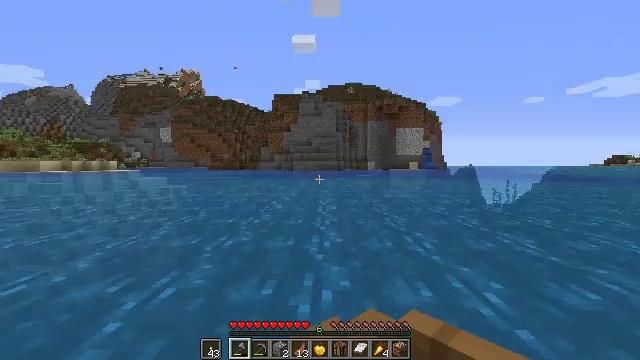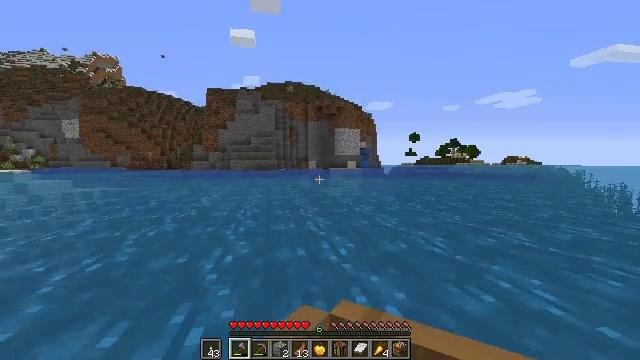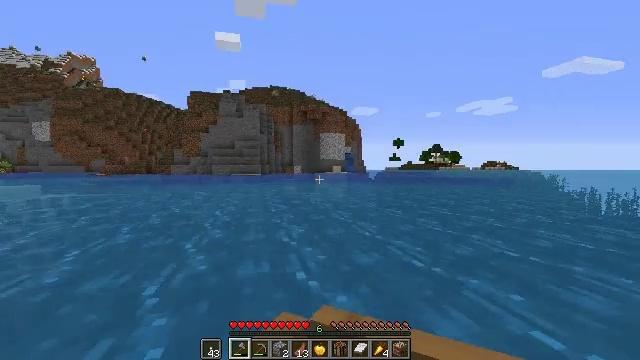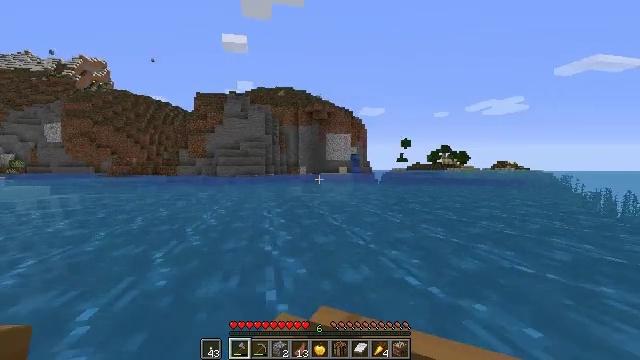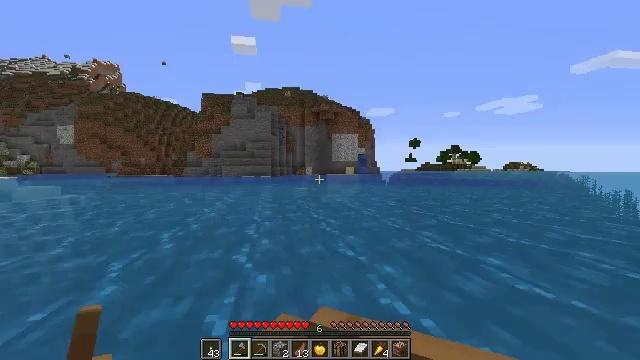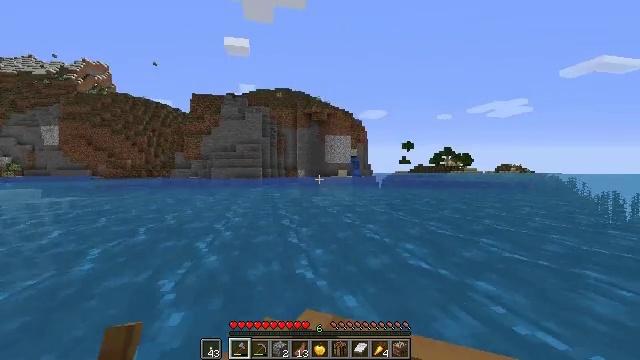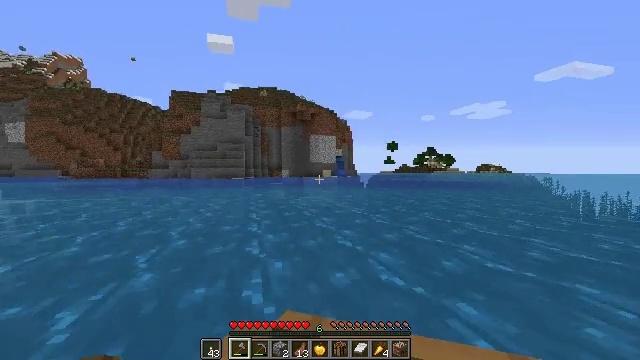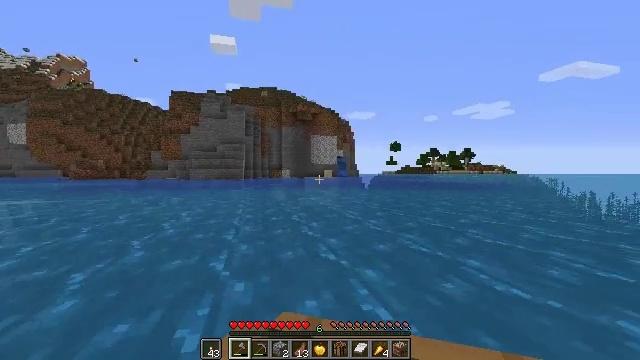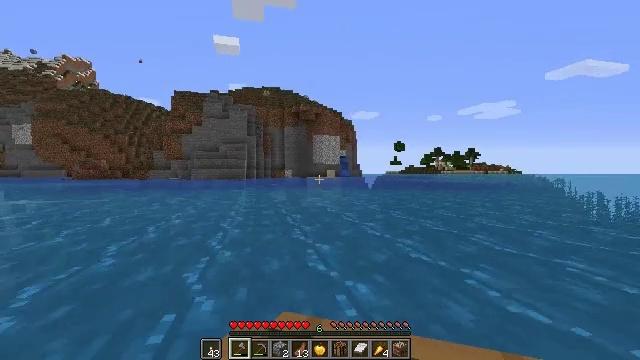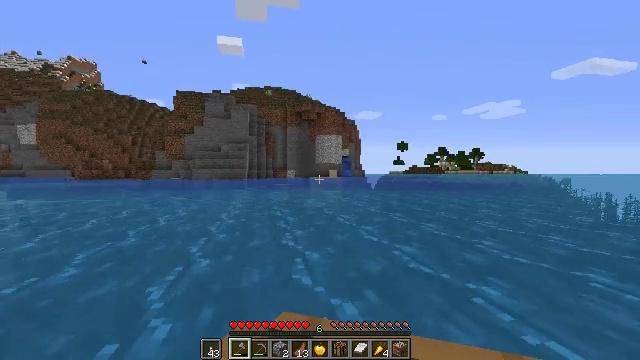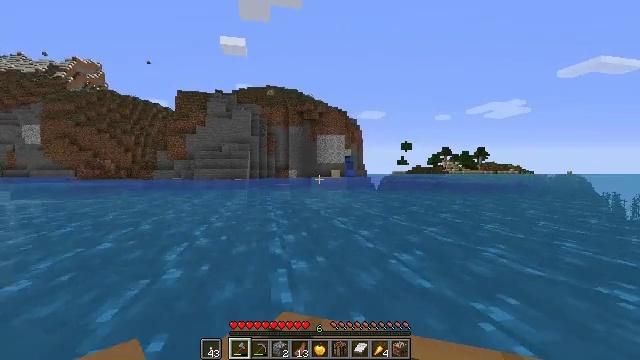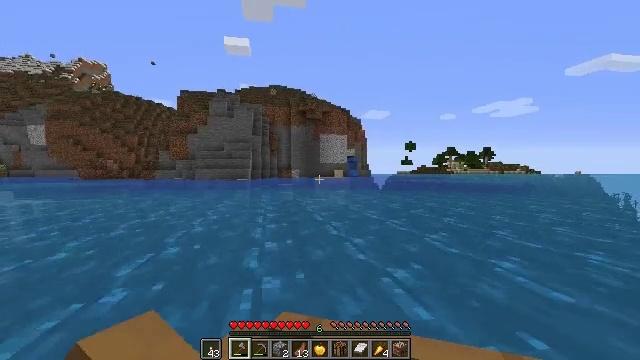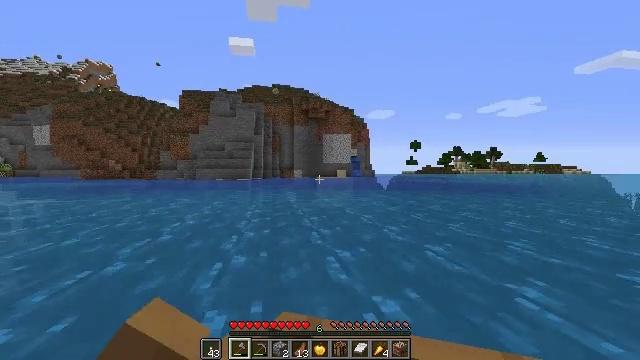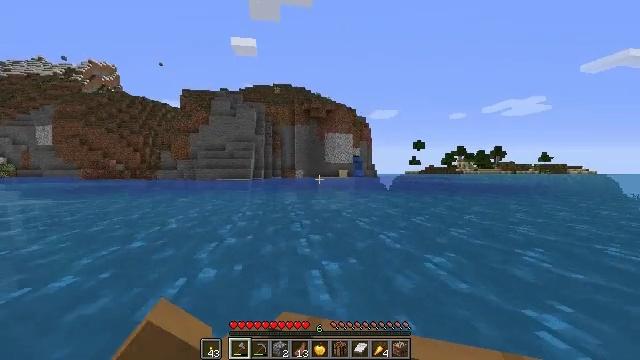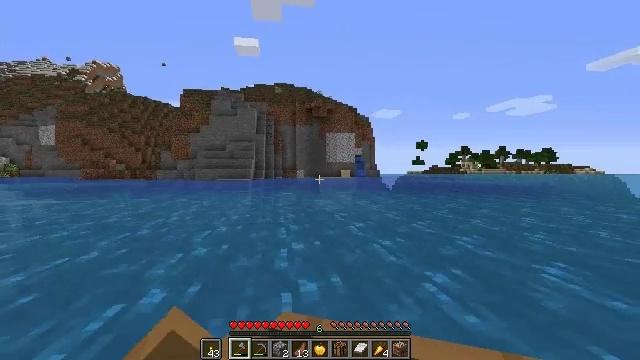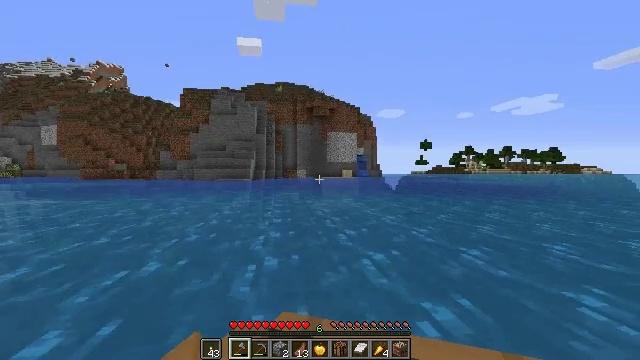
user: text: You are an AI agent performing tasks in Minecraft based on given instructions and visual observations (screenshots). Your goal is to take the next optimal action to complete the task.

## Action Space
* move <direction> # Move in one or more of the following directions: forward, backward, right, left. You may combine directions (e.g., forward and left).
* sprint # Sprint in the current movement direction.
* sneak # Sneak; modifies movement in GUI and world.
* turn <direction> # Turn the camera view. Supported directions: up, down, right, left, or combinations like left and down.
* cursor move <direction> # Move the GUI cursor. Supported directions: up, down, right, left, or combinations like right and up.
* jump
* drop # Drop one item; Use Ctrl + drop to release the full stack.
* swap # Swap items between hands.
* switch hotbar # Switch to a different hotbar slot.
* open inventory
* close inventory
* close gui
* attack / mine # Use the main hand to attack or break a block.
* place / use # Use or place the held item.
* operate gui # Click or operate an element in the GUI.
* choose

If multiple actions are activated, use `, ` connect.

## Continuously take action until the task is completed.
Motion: motion action
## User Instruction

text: Break the dandelion to obtain it.
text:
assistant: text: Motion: move forward, turn right
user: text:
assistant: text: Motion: move forward, turn right and up
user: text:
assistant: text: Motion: move forward
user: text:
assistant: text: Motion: move forward
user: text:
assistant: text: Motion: move forward, turn right
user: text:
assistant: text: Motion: move forward, turn right
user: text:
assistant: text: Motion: move forward
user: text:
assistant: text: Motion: move forward
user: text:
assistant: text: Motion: move forward
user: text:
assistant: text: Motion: move forward
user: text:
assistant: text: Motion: move forward
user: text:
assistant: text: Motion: move forward
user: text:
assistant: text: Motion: move forward
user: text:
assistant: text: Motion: move forward
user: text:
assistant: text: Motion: move forward
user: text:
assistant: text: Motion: move forward
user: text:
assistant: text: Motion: move forward
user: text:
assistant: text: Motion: move forward
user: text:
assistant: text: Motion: move forward and move right
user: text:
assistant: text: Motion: move forward and move right
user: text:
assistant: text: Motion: move forward
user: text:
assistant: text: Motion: move forward
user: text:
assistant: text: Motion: move forward
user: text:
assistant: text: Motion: move forward
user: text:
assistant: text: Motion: move forward
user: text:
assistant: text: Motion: move forward
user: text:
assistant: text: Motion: move forward
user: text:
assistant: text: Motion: move forward
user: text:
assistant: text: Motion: move forward
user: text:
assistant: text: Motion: move forward